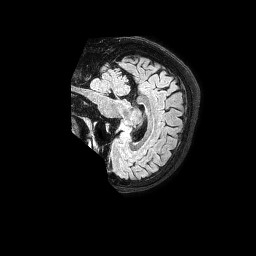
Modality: FLAIR
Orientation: sagittal
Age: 59
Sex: female
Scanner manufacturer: philips
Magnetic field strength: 1.5 T
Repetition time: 4.8 s
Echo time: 0.3 s